Aerial crown-view tile of a tropical tree (Barro Colorado Island, Panama), acquired 20250217:
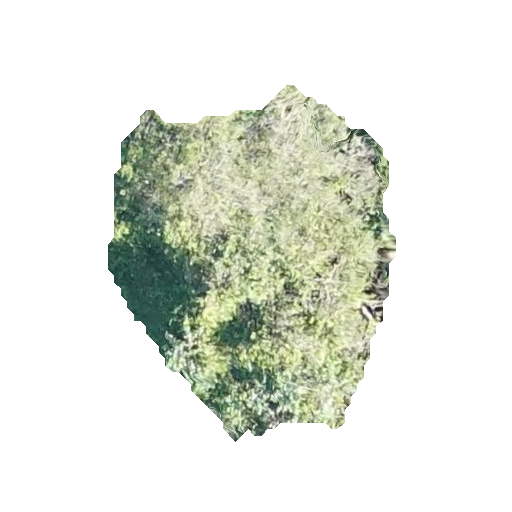
Species: Sloanea terniflora
GBIF accepted scientific name: Sloanea terniflora
Crown area: 108.693 m²